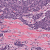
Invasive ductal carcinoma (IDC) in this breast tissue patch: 1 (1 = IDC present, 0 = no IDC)